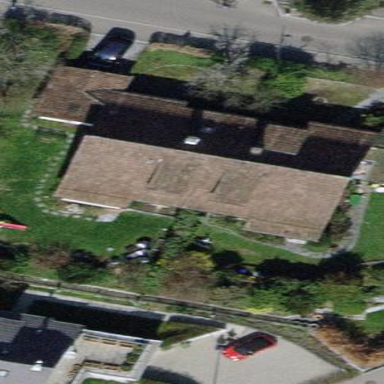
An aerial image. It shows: Terrace building with gabled roof. The roof is grey and oriented across the building.